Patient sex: F
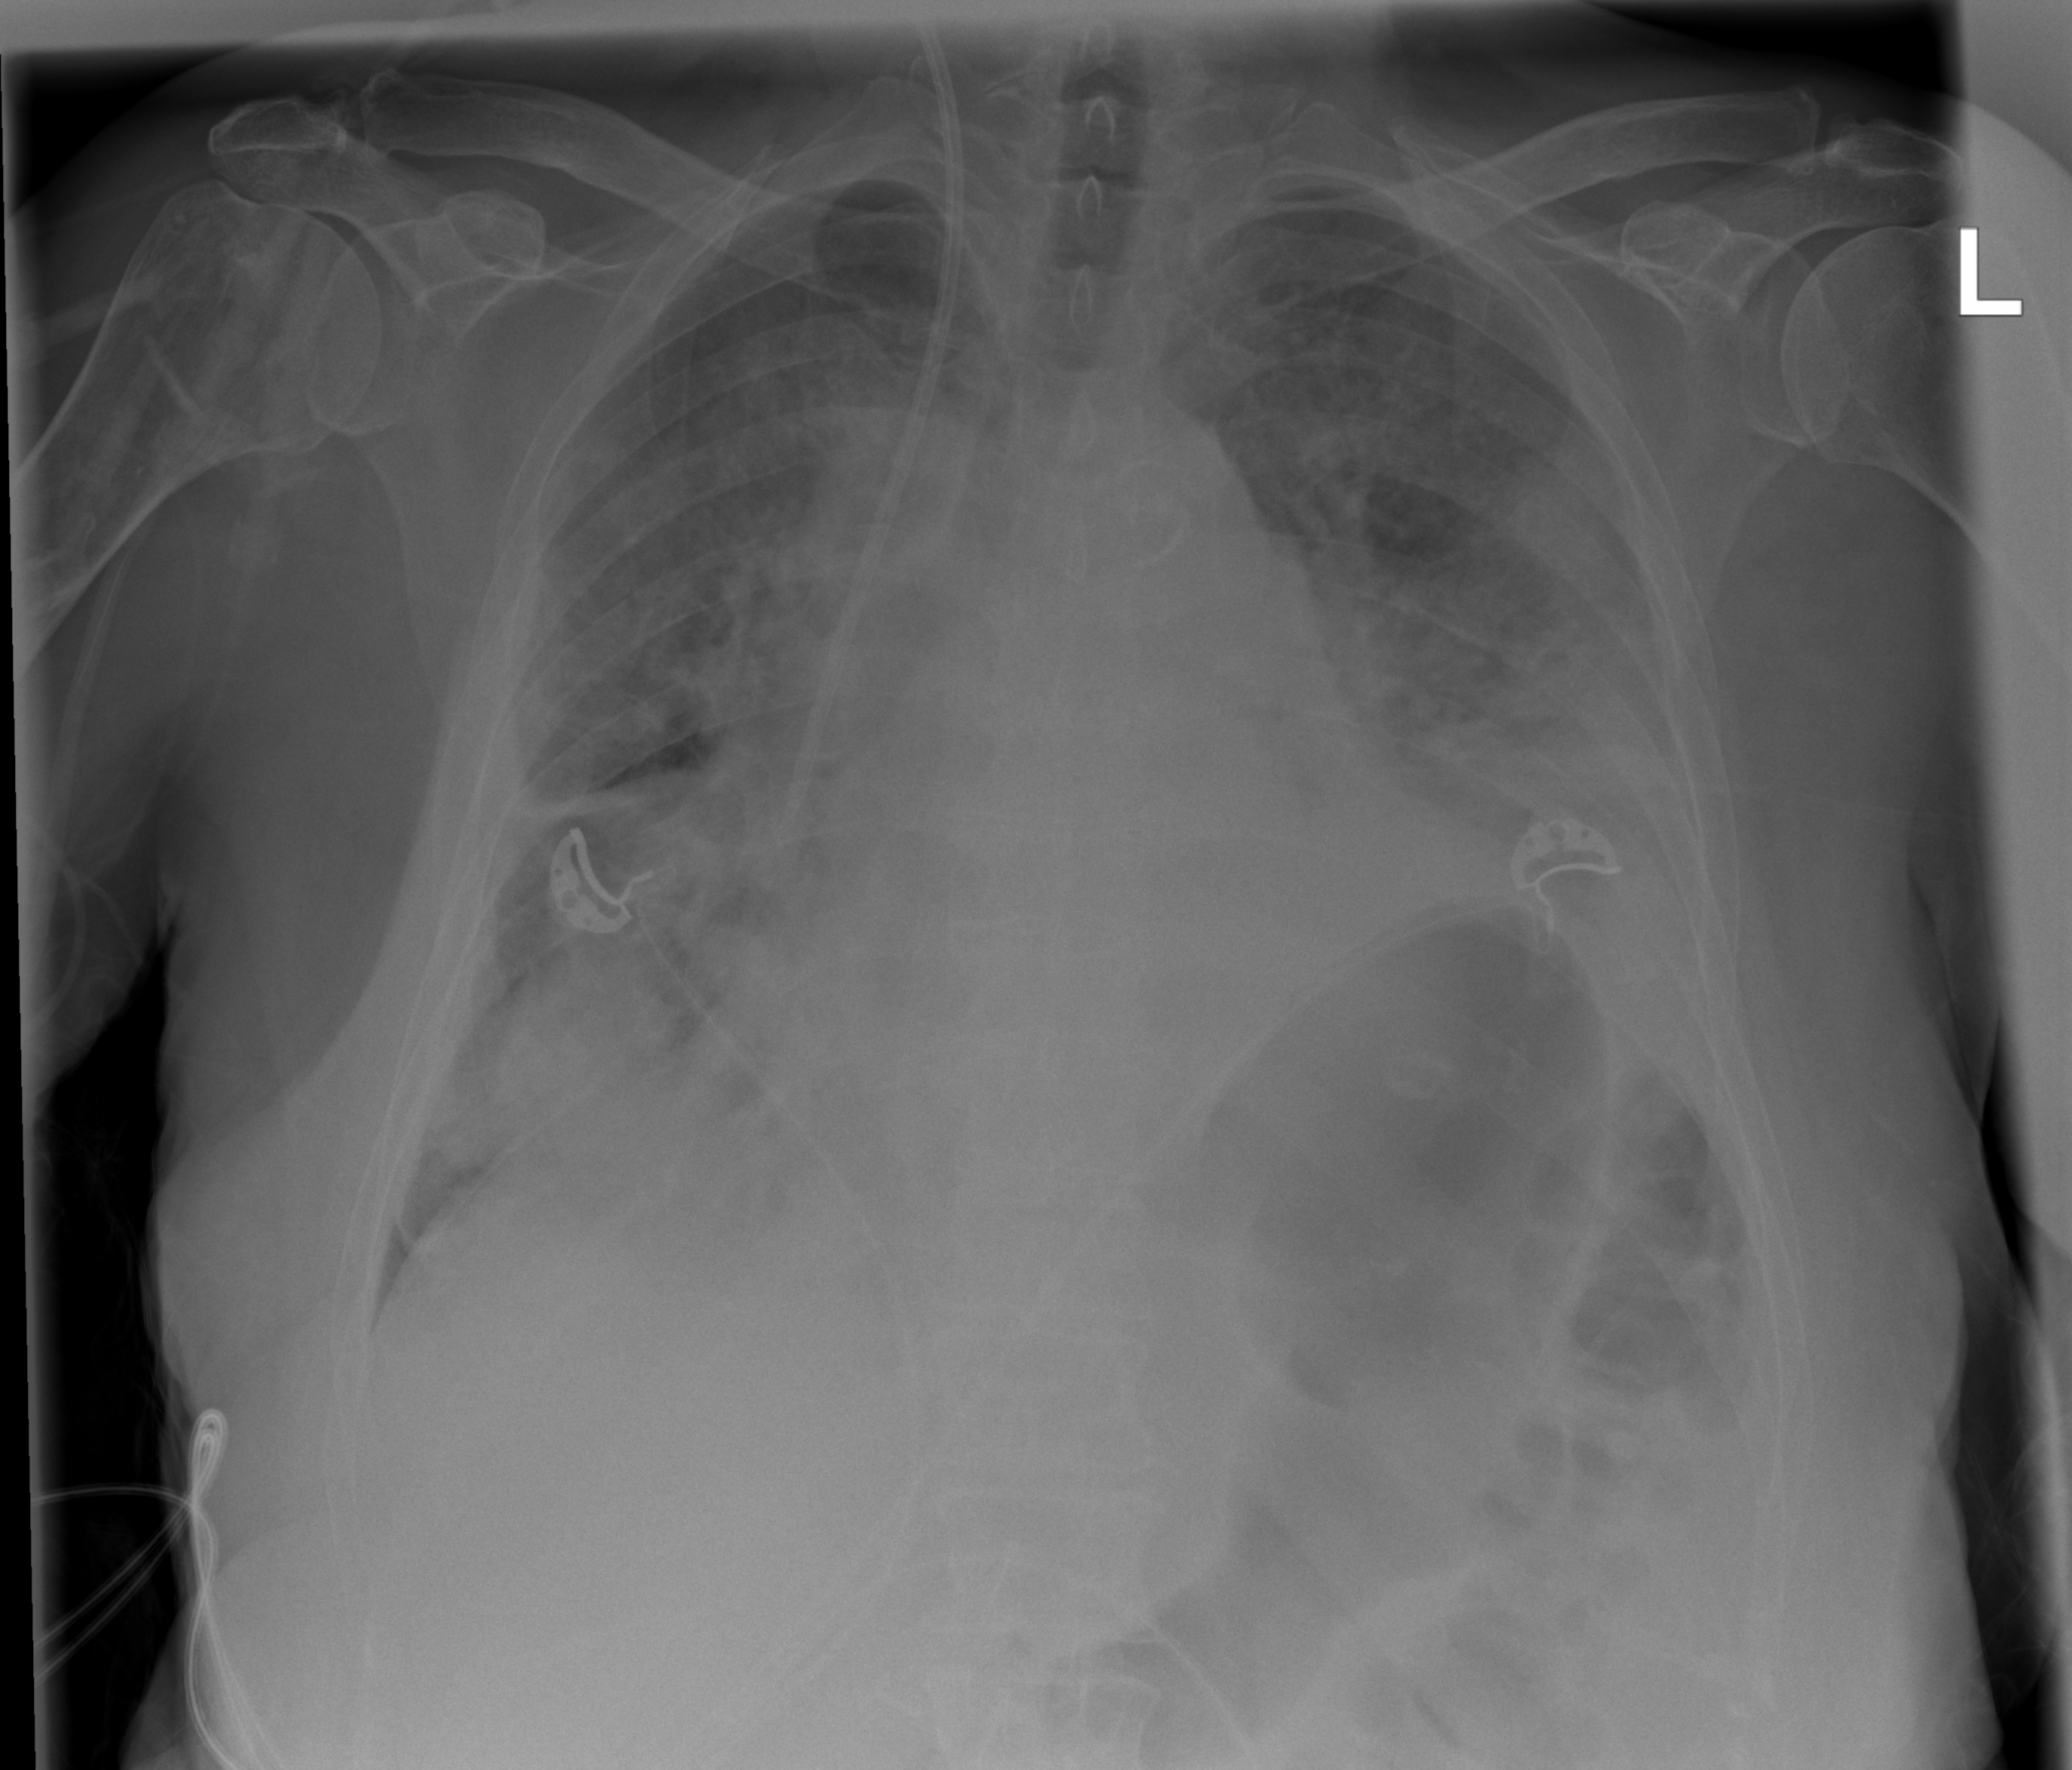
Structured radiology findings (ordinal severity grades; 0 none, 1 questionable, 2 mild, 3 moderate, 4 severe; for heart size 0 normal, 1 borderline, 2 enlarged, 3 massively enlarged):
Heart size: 3
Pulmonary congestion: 3
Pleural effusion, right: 2
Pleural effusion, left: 3
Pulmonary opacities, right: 4
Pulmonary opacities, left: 2
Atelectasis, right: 2
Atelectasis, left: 3